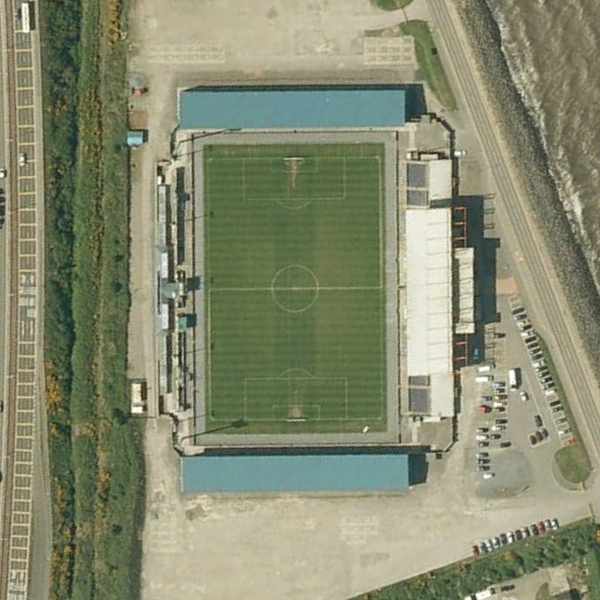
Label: Stadium